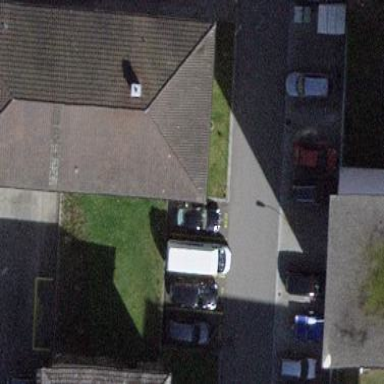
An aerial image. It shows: Building with tiled roof.